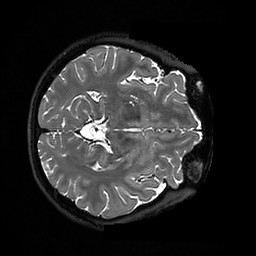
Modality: T2w
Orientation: axial
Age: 38
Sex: female
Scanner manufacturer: ge
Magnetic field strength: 3 T
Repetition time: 3.202 s
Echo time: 0.0669 s